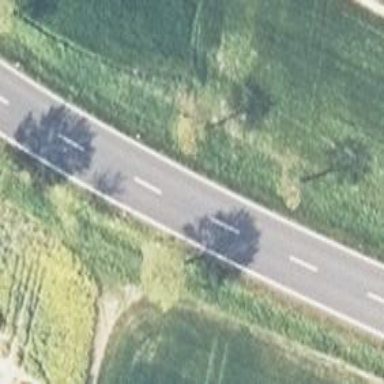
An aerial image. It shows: Primary road with asphalt surface.